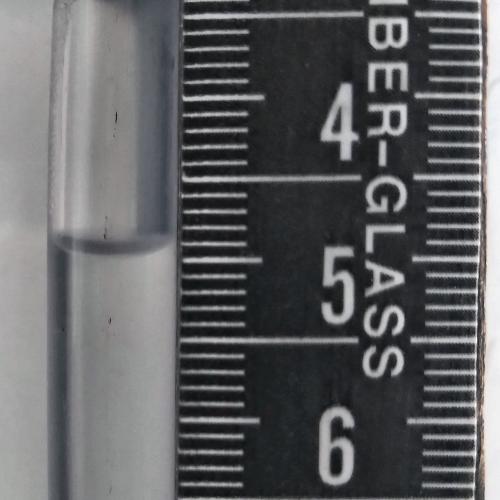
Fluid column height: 4.9 cm